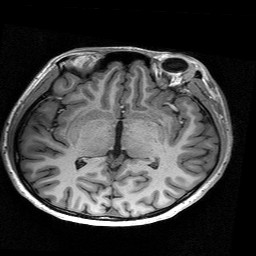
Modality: T1w
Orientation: coronal
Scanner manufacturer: siemens
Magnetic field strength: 3 T
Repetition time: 2.53 s
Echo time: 0.00267 s